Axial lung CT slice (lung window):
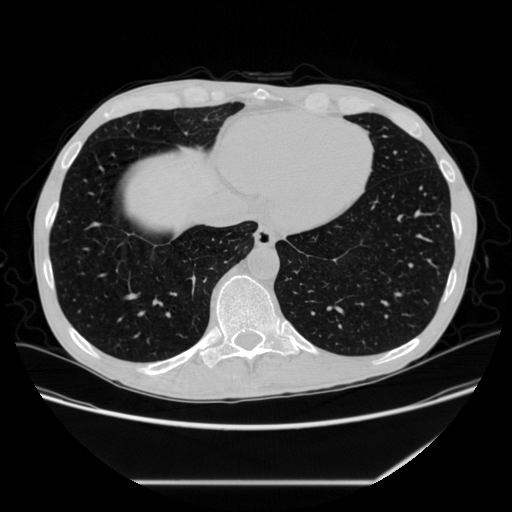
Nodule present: no